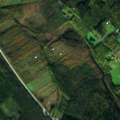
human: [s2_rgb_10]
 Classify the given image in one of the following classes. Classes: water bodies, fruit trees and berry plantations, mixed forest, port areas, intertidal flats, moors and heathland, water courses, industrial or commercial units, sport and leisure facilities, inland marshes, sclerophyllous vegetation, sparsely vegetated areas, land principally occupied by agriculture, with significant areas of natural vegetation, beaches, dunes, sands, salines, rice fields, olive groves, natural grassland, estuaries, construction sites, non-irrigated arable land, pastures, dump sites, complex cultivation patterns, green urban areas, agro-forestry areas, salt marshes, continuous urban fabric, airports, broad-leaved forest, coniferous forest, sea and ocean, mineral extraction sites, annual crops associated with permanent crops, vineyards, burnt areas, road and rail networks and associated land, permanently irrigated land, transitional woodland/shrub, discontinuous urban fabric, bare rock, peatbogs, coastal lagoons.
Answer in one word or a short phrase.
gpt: non-irrigated arable land, land principally occupied by agriculture, with significant areas of natural vegetation, coniferous forest, mixed forest